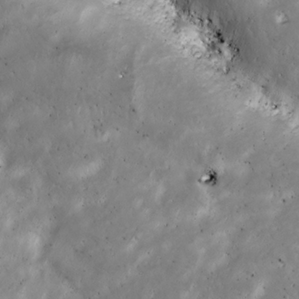
Label: non_frost